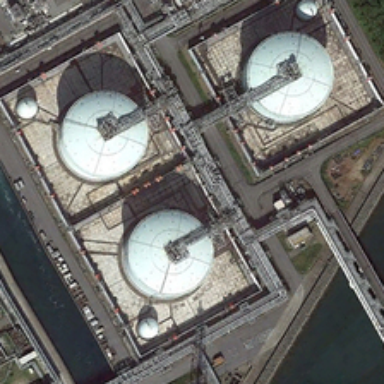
Three large white storage tanks are near a river .